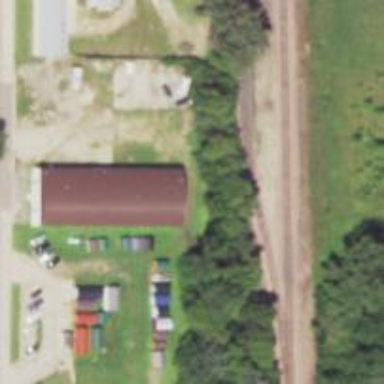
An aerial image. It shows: Railway siding with rails.